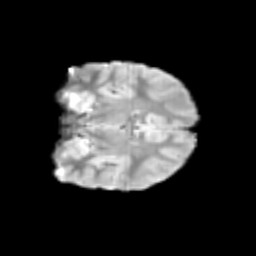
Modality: T2w
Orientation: coronal
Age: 8
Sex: female
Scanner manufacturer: siemens
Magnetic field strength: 3 T
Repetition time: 3.8 s
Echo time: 0.07 s